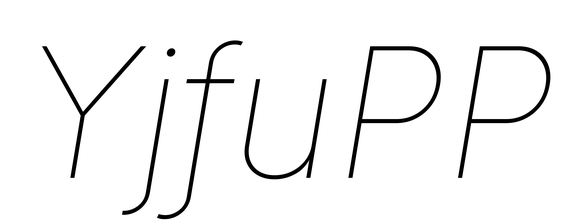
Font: Inter-Italic_Thin_Italic